高三 · 逻辑题
下面几种推理是合情推理的是 ( ）

(1)由圆的性质类比出球的有关性质;

(2)由直角三角形、等腰三角形、等边三角形的内角和是 $180^{\circ}$, 归纳出所有三角形的内角和都是 $180^{\circ}$;

(3)张军某次考试成绩是 100 分, 由此推出全班同学的成绩都是 100 分; (4)三角形内角和是 $180^{\circ}$, 四边形内角和是 $360^{\circ}$, 五边形内角和是 $540^{\circ}$, 由此得凸

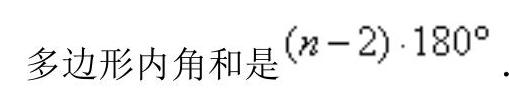
A. (1)(2) B. (1)(3) C. (1)(2)(4) D. (2)(4)
答案: C
解析: (1)是类比推理; (2)(4)是归纳推理； $	herefore$ (1)(2)(4)都是合情推理,故答案为 C.